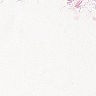
Metastatic tissue present: no